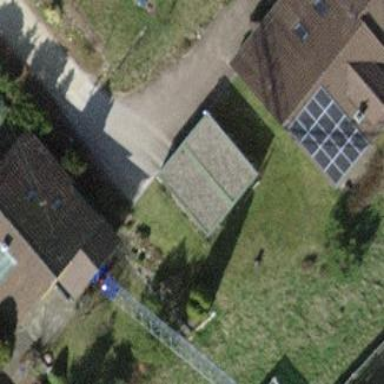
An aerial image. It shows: Group of garages.